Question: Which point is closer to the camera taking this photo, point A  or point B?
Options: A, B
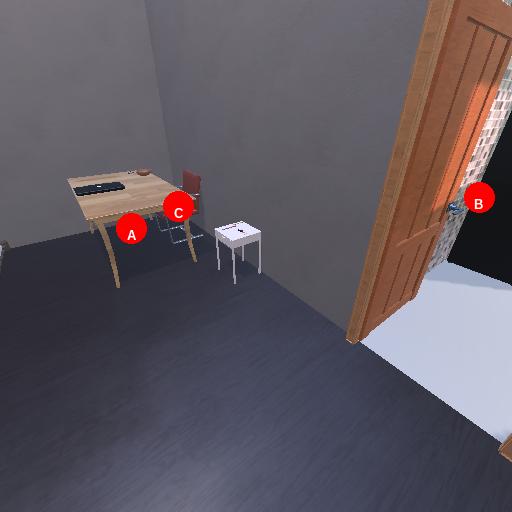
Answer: A